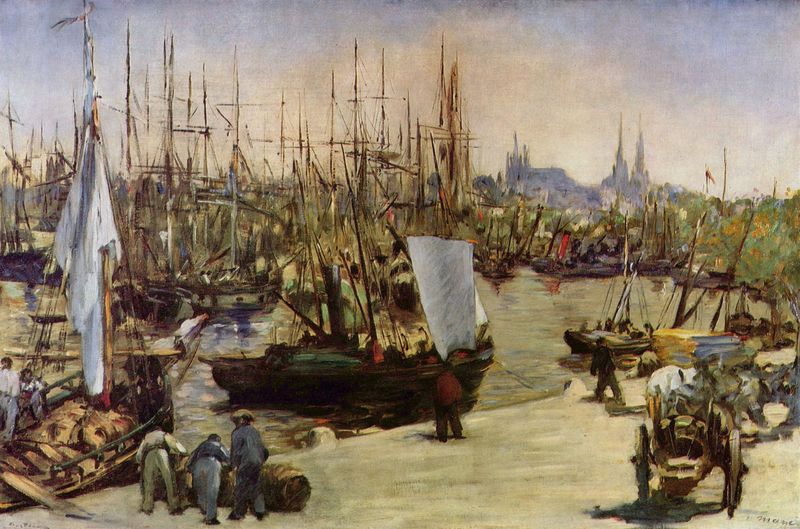
Titel: Der Hafen von Bordeaux
Künstler: Édouard Manet
Standort: Zürich.
Institution: Sammlung Dr. Walter Feilchenfeldt
Schlagwörter: baum, blau, himmel, mann, meer, schatten, wasser, wolken, bäume, gelb, grün, himmerl, impressionismus, kirchturm, landschaft, menschen, ocker, see, stadt, ufer, braun, grau, hell, hintergrund, holz, licht, männer, schwarz, szene, weiss, rot, tiere, hose, jacke, stein, signatur, öl, dämmerung, horizont, spiegelung, gewässer, kirche, sonne, händler, personen, gotik, arbeit, boot, boote, handel, karren, paddel, pferd, pferde, turm, schiff, schiffe, segel, segelboot, segelschiffe, strand, man, fahne, fischer, flagge, mast, schiffer, segelschiff, bündel, last, farben, sonnenuntergang, fuhrwerke, kutsche, markt, silhouette, arbeiter, beladen, entladen, hafen, ladung, rad, wagen, kai, masten, ölgemälde, luft, pier, planken, seile, steg, tau, monet, anlegen, segelboote, takelage, taue, kirchen, kirchtürme, burg, türme, dom, fracht, seil, rennen, wägen, fass, kathedrale, himme, imprssionismus, fässer, matrosen, anker, löschen, siluette, waagen, elefant, fuhrwerk, seegel, himmer, hafenarbeiter, köln, hamburg, seeleute, seegelboot, waren, planke, verladen, gewerbe, fas, pferdefuhrwerk, anlenge, seegelboote, seegelschiff, seegelschiffe, segelmastenwald, booten, iumpressionist, kjirchen